Question: I would like to know if it is possible to transfer the vertical labels in this heatmap plot to inside its diagonal indices.
'''
tmp <- matrix(rnorm(100),10,10)
tmp <-dist(tmp)
heatmap(as.matrix(tmp), Rowv = NA, Colv = NA,scale='none')
'''
I would like to get something similar to this:

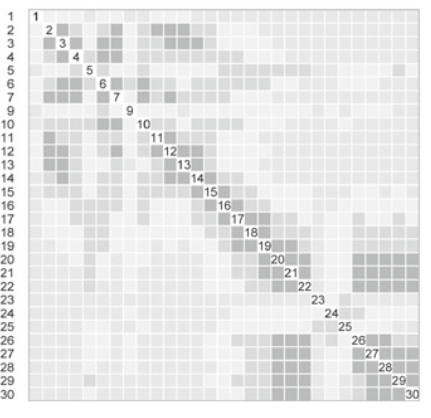
Answer: You can use 'image' and 'text':
'''
tmp <- matrix(rnorm(100),10,10)
tmp <-dist(tmp)
image((as.matrix(tmp)))
text(0:9/9, 0:9/9, 0:9)
'''

For better control you should use 'heatmap.2' from 'gplots' package:
'''
library(gplots)
tmp <- matrix(rnorm(100),10,10)
tmp <-dist(tmp)
heatmap.2((as.matrix(tmp)),dendrogram = "none",
cellnote=round(as.matrix(tmp),2),notecol='black')
'''